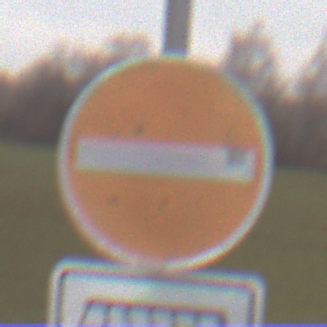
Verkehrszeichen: VerbotDerEinfahrt
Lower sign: MehrspurigeFahrzeugeFrei5
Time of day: Midday
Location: Outdoor (RoadRail)
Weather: Overcast
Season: NotSpecified
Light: Natural